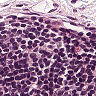
Metastatic tissue present: no